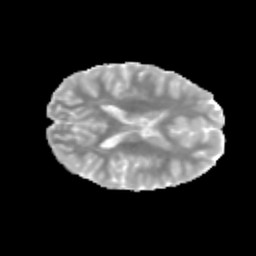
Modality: MD
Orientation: axial
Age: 11
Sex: female
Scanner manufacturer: siemens
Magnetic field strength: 3 T
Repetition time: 3.8 s
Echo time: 0.07 s